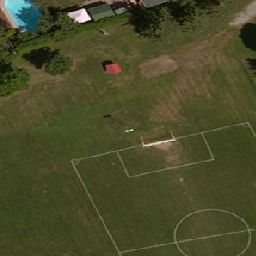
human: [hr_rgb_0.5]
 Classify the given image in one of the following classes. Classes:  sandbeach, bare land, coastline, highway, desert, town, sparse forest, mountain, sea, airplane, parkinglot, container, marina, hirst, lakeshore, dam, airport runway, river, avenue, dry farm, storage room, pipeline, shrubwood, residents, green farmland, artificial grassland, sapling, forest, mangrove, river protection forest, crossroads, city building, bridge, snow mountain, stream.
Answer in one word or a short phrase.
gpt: artificial grassland